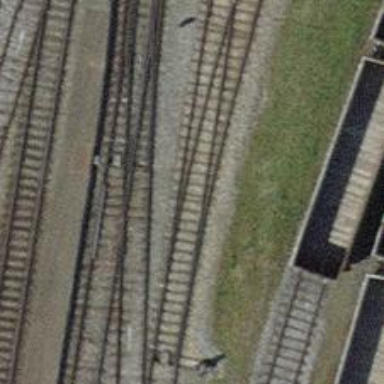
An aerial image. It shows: Railway switch.